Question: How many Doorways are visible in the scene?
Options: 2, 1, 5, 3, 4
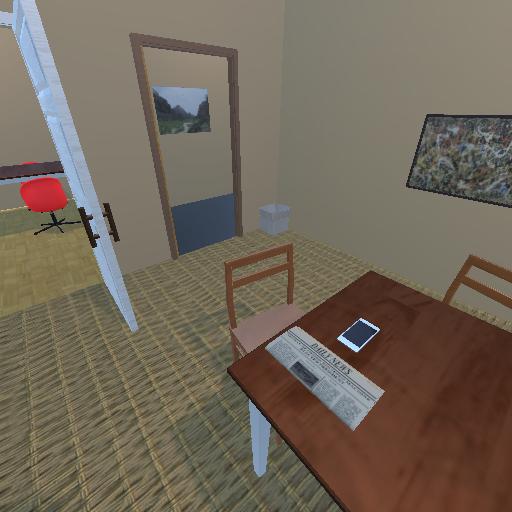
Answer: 2